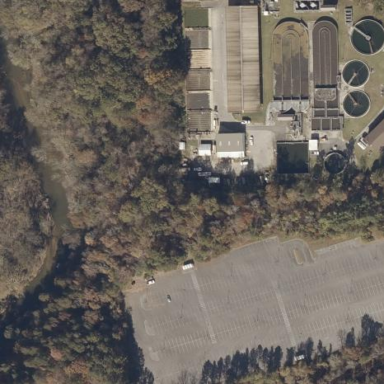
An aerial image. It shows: View of wastewater plant.